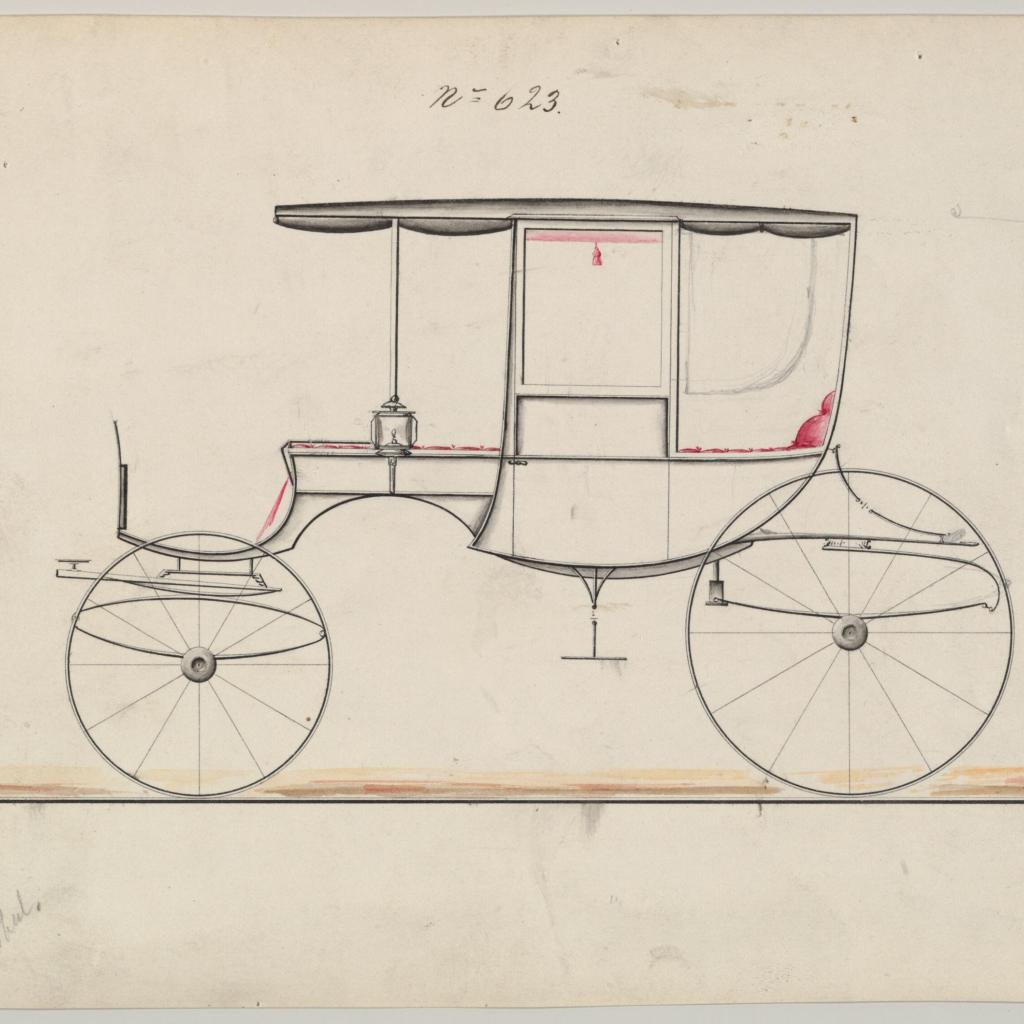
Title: Design for Rockaway, no. 623
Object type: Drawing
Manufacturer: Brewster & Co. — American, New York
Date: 1850–70
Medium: Pen and black ink, watercolor and gouache with graphite
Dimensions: sheet: 6 1/4 x 9 in. (15.9 x 22.9 cm)
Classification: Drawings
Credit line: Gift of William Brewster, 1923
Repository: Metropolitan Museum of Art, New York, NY